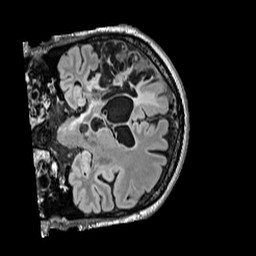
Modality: FLAIR
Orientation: coronal
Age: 64
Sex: male
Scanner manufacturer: siemens
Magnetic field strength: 3 T
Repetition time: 5 s
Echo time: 0.387 s